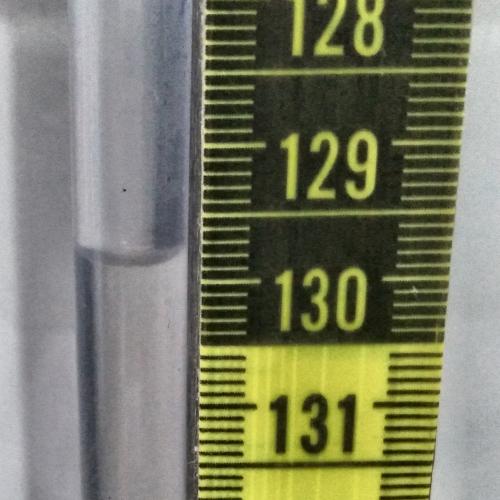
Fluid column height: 129.8 cm